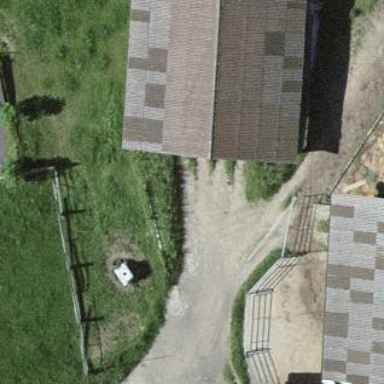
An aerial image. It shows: Shed.